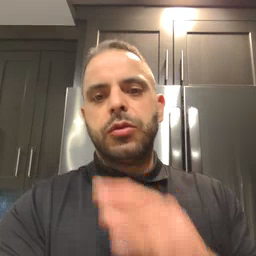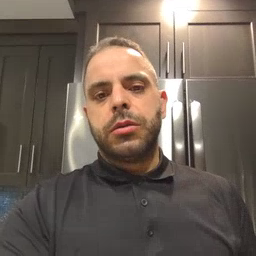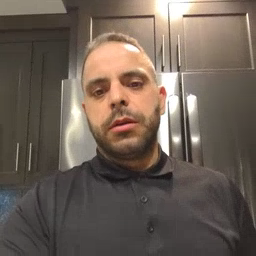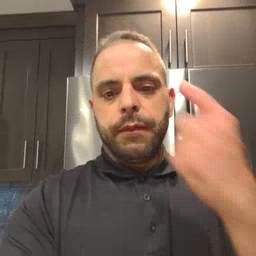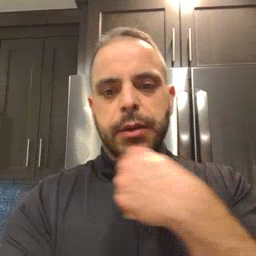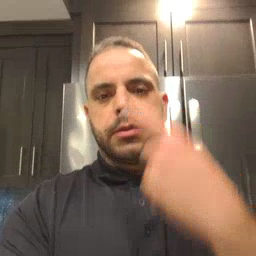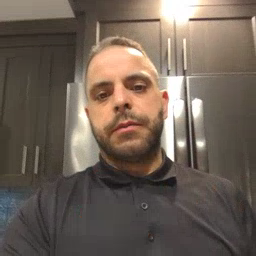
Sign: face